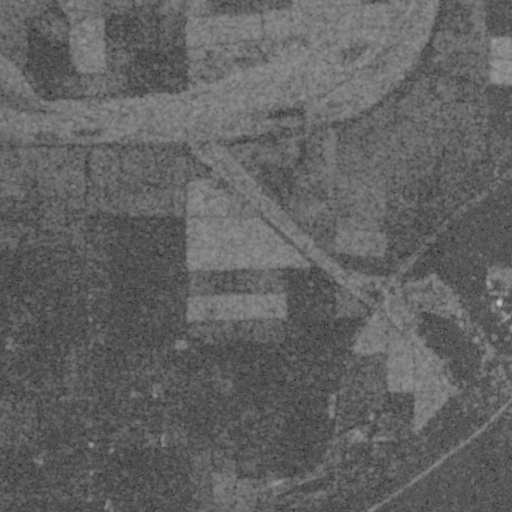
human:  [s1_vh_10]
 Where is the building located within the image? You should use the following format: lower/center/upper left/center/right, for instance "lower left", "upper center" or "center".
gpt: The building is located in the lower right of the image.
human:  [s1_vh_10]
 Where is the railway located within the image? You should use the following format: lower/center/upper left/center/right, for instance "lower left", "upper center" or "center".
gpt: The railway is located in the lower of the image.
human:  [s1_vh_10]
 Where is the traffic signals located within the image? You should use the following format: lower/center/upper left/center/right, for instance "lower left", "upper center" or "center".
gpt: The traffic signals is located in the lower right of the image.
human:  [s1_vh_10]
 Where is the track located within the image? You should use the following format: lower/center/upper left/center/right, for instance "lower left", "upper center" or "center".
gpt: There is no track in the image.

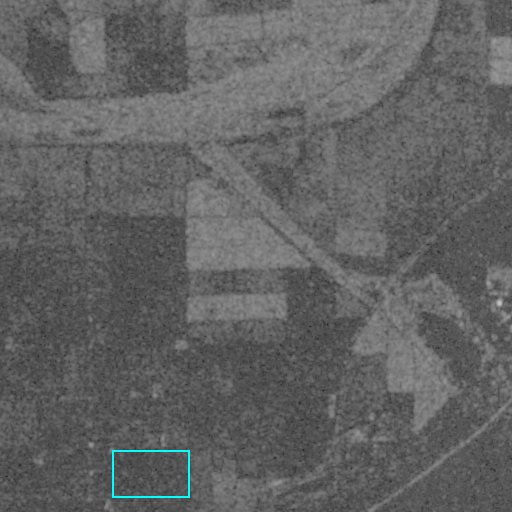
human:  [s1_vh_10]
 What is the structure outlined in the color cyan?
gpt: The structure outlined in cyan is a crop field.
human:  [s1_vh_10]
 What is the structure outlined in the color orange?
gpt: There is no orange outline.